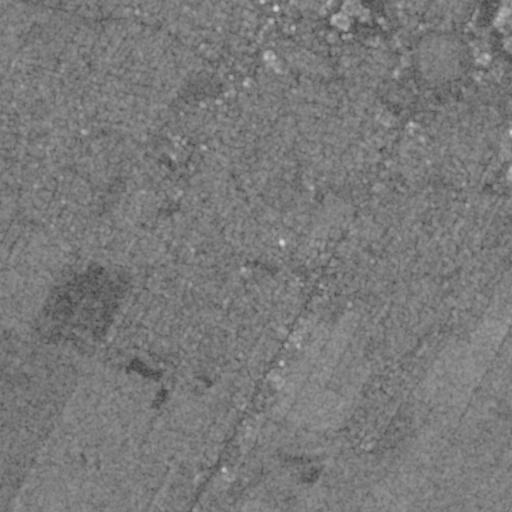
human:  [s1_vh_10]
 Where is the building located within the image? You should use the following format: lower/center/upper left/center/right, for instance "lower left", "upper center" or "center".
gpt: The building is located in the upper of the image.
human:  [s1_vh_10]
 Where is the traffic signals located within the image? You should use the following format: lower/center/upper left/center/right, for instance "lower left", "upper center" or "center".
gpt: The traffic signals is located in the upper center of the image.
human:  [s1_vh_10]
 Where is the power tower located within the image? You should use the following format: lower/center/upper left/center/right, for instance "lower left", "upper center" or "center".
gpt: There is no power tower in the image.

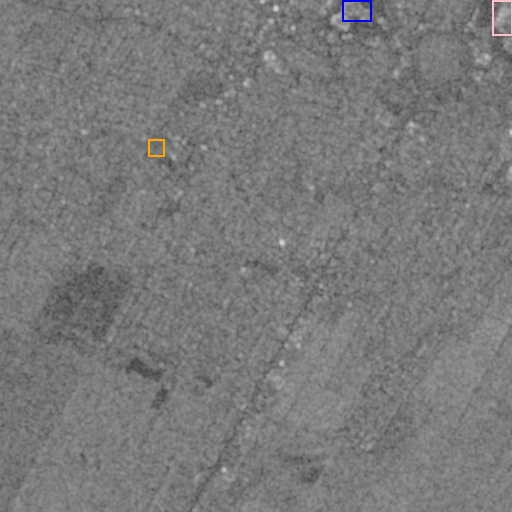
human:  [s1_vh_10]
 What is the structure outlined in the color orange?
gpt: The structure outlined in orange is a park.
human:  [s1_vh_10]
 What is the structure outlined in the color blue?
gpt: The structure outlined in blue is a building.
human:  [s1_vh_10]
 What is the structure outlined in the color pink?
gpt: The structure outlined in pink is a building.
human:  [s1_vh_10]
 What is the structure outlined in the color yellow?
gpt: There is no yellow outline.